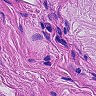
Metastatic tissue present: no